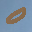
Label: 0